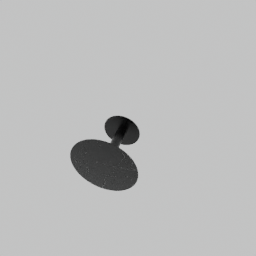
Label: furniture